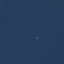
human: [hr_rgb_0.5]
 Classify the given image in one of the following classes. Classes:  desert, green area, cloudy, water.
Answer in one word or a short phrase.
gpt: water